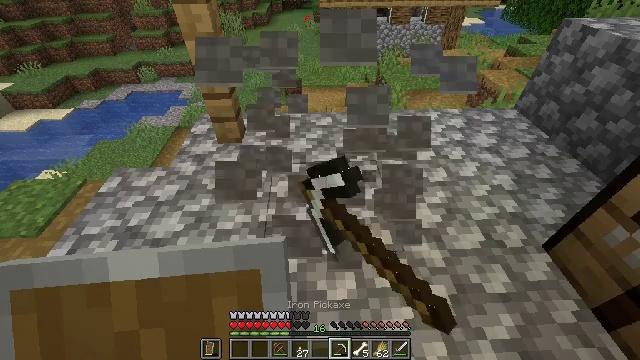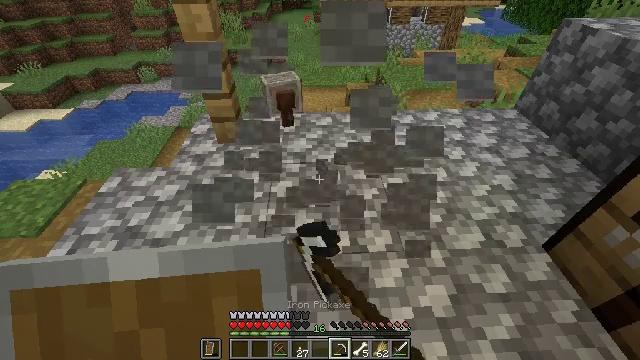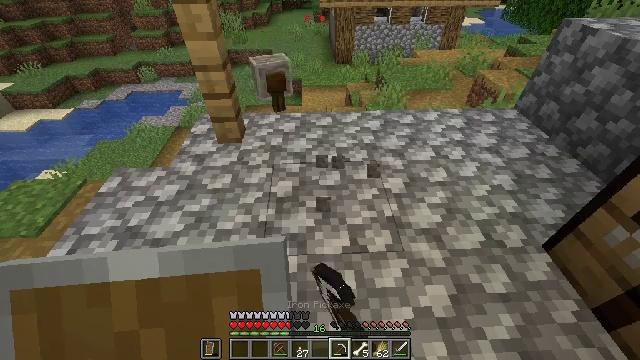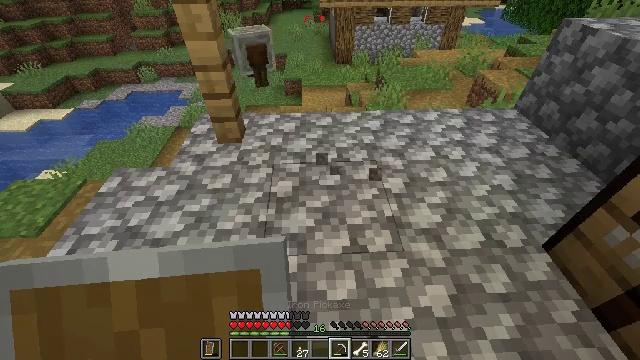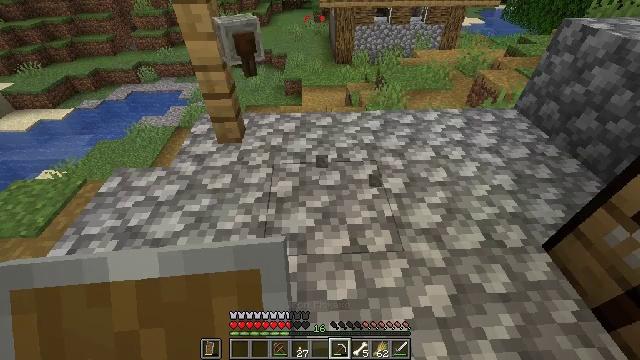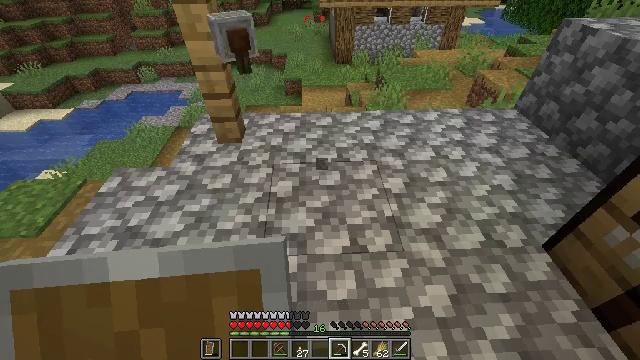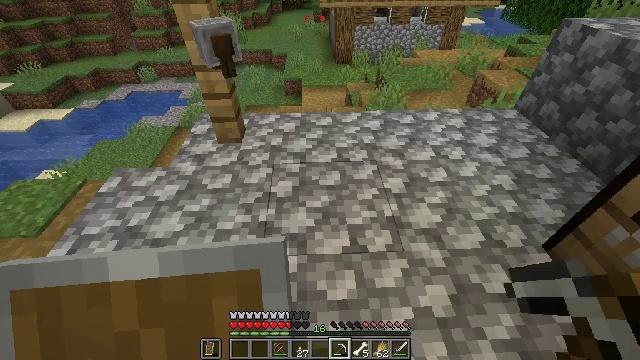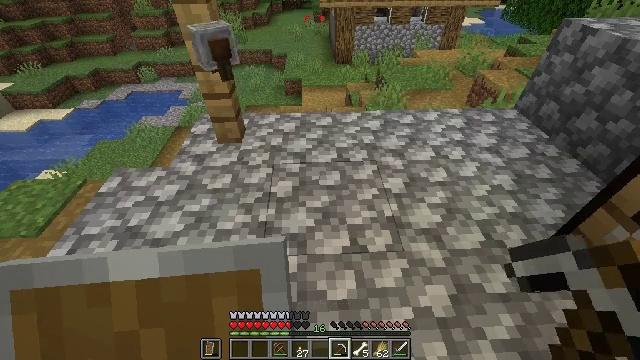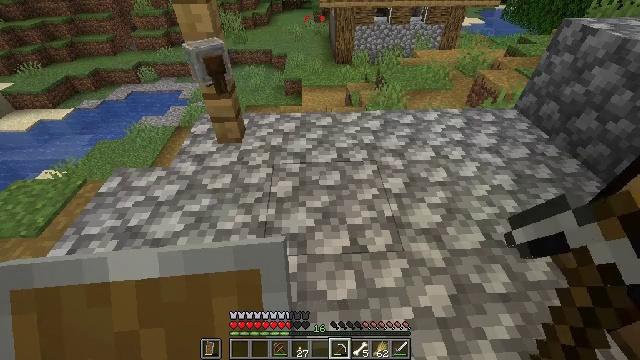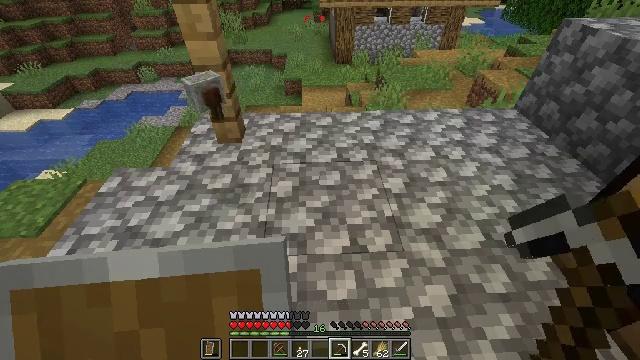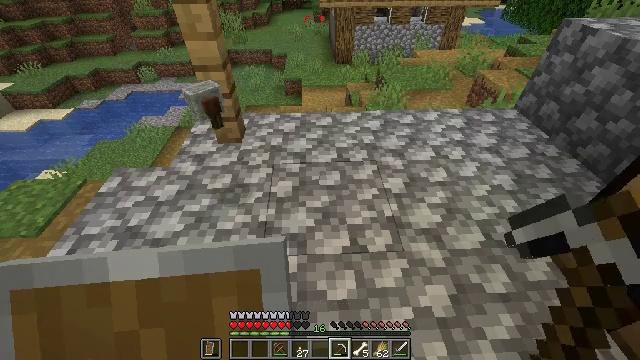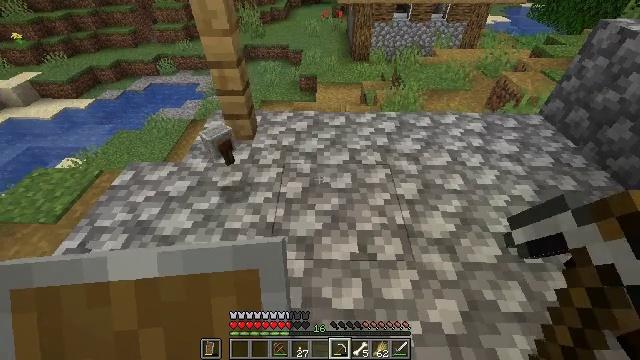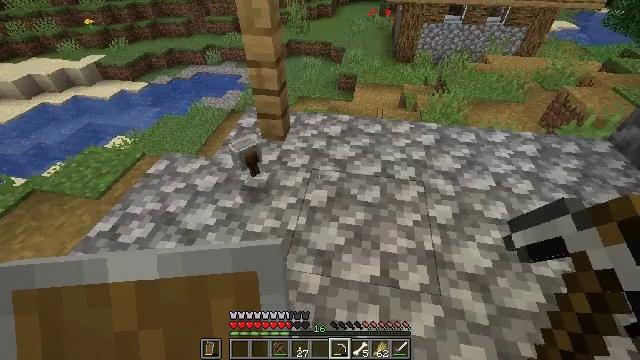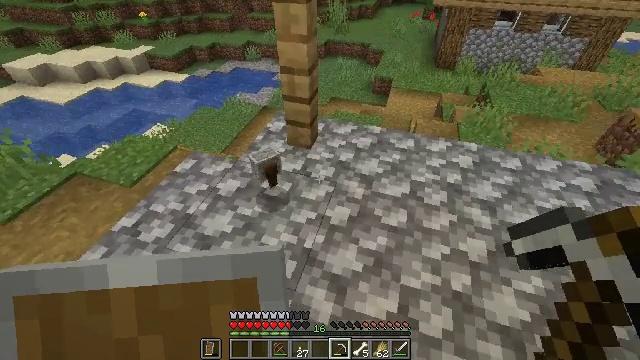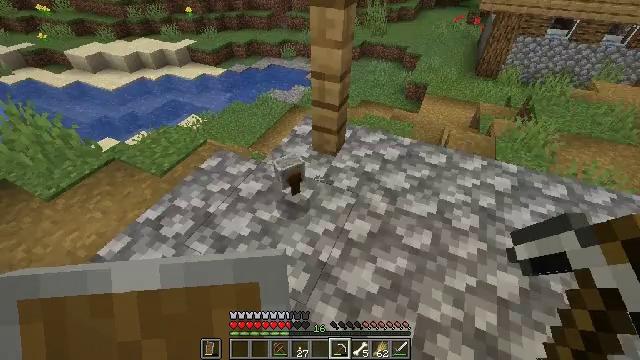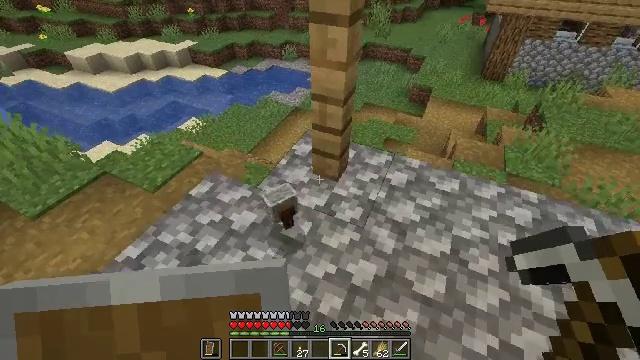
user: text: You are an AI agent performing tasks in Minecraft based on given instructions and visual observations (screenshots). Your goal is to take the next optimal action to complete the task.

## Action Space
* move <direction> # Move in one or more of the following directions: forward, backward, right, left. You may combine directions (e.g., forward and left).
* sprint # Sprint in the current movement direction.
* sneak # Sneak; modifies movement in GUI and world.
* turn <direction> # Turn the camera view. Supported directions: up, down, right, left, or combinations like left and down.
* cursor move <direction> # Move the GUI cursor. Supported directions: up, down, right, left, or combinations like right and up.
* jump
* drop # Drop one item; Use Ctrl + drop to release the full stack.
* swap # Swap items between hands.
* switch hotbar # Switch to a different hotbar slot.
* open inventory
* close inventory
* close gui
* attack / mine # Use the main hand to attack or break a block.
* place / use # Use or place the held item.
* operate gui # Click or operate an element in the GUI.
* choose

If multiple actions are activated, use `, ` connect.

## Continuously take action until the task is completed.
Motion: motion action
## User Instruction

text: Gather the bell for your inventory.
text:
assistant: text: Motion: no_op
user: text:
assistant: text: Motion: no_op
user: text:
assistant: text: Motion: no_op
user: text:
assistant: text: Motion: no_op
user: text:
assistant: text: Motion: no_op
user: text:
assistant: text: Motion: no_op
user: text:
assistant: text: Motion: no_op
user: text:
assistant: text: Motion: no_op
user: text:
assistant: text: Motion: no_op
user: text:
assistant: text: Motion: no_op
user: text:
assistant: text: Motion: move forward, turn left
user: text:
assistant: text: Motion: move forward, turn left
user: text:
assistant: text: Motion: move forward, turn left
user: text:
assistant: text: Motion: move forward, turn left
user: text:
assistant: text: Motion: move forward
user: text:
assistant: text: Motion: no_op
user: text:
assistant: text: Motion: turn left
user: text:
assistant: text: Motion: turn left
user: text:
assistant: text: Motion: turn left
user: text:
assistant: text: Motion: turn left
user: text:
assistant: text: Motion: turn left
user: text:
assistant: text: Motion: turn left
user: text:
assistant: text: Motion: turn left
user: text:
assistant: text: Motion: turn left
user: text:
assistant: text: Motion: turn left
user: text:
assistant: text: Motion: turn left and up
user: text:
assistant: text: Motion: turn left and up
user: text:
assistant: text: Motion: turn left
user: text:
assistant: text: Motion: no_op
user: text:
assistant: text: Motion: no_op